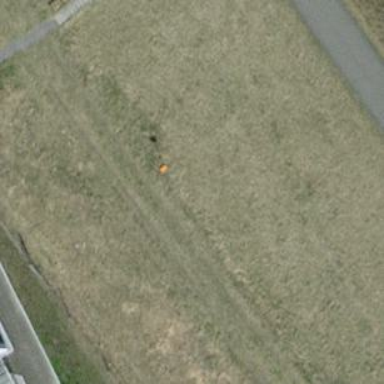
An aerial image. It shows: Aerial marker.